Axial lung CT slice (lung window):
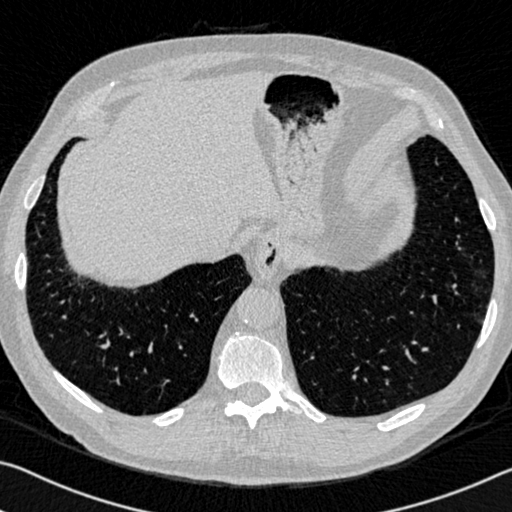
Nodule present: no